Question: i am new in android programming!
i want a full screen image like Hill Climb Racing (as you can see below)

i try to use
'''
requestWindowFeature(Window.FEATURE_NO_TITLE);
getWindow().setFlags(WindowManager.LayoutParams.FLAG_FULLSCREEN,WindowManager.LayoutParams.FLAG_FULLSCREEN);
'''
but it just disappear action bar and i want to disappear both action bar and android default key bar (home button, back and the another one)
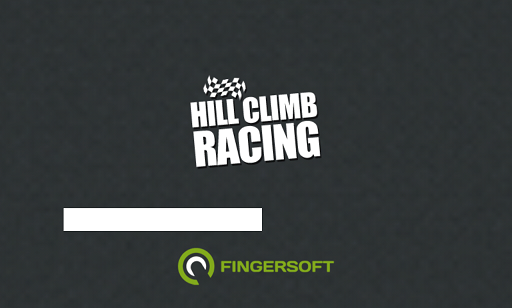
Answer: If you are targeting android 4.0 and higher
'''
View decorView = getWindow().getDecorView();
// Hide both the navigation bar and the status bar.
// SYSTEM_UI_FLAG_FULLSCREEN is only available on Android 4.1 and higher, but as
// a general rule, you should design your app to hide the status bar whenever you
// hide the navigation bar.
int uiOptions = View.SYSTEM_UI_FLAG_HIDE_NAVIGATION
| View.SYSTEM_UI_FLAG_FULLSCREEN;
decorView.setSystemUiVisibility(uiOptions);
'''
Check this <URL> for more detail information